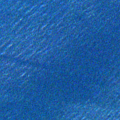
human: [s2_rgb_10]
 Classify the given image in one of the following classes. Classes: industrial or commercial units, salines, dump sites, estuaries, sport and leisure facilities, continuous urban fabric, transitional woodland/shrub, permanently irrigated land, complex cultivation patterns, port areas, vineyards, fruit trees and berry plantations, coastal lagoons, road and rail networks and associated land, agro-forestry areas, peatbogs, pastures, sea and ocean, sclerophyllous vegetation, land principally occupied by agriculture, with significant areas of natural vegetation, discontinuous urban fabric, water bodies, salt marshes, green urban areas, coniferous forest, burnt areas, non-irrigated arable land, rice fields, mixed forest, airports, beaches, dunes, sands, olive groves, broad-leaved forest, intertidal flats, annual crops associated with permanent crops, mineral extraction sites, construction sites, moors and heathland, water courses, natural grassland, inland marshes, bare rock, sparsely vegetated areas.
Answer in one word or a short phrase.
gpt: sea and ocean